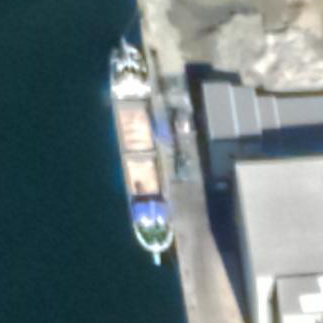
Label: Cargo_ship